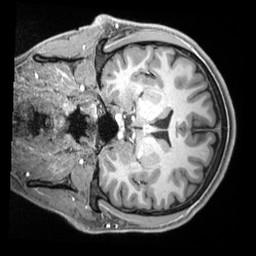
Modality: T1w
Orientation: coronal
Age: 24
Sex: male
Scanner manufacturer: siemens
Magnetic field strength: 3 T
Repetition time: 2.4 s
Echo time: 0.00226 s